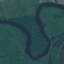
Land use / land cover: River